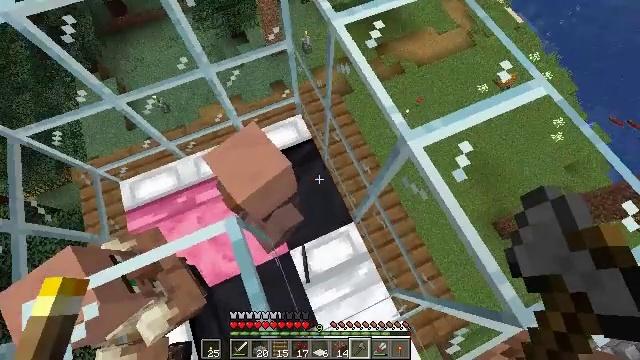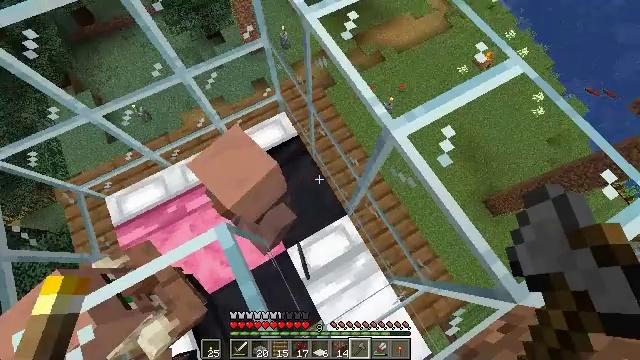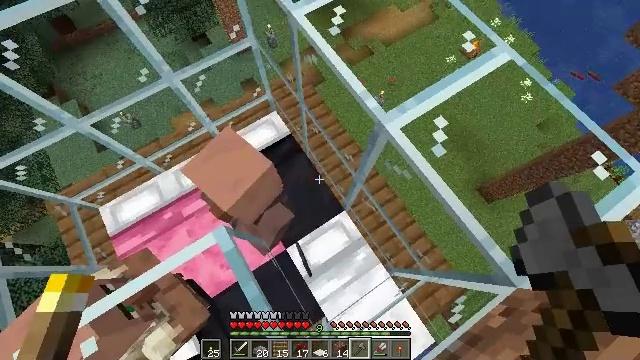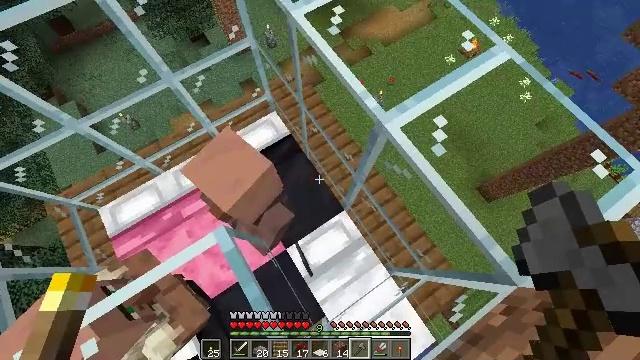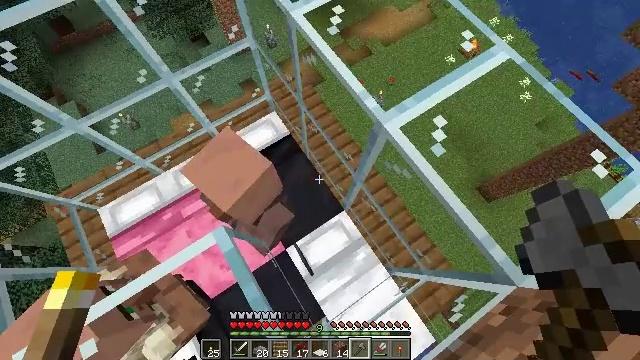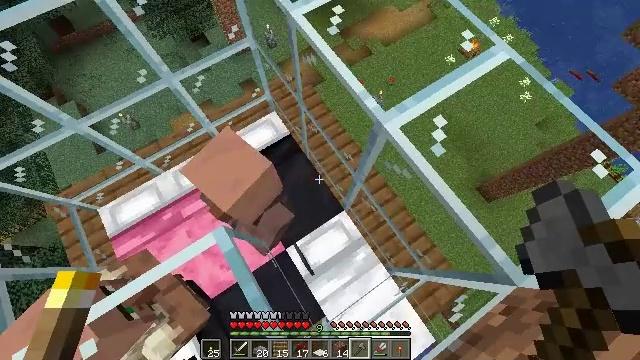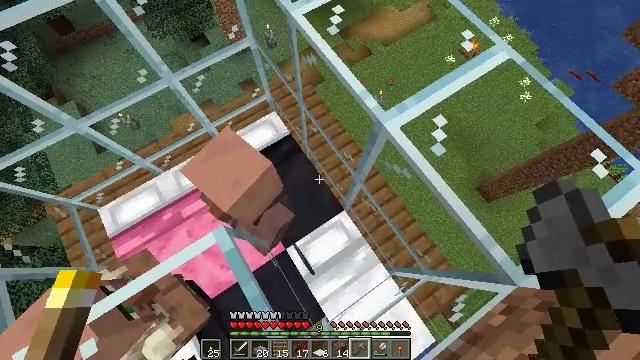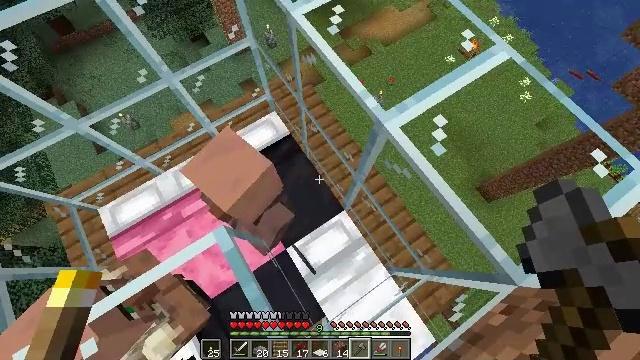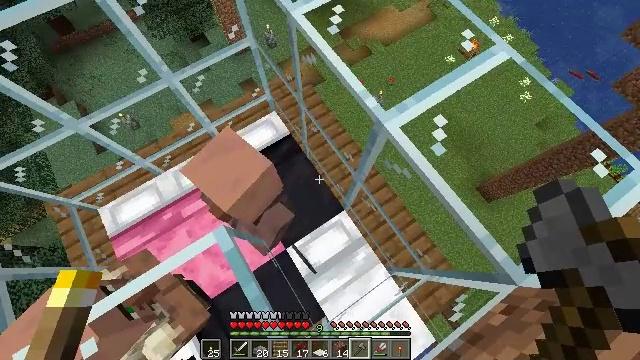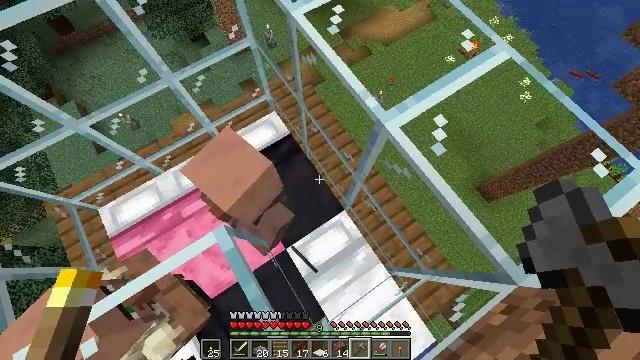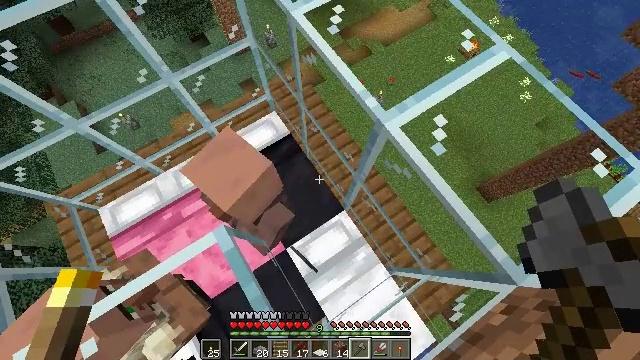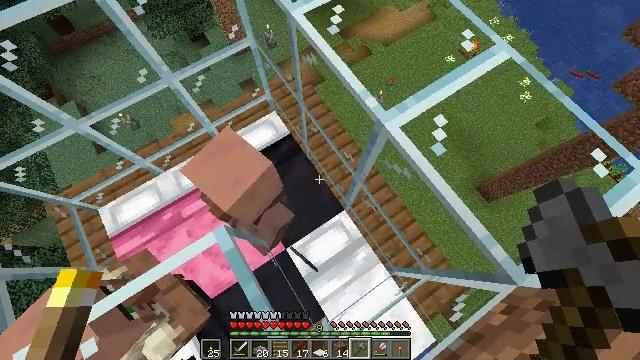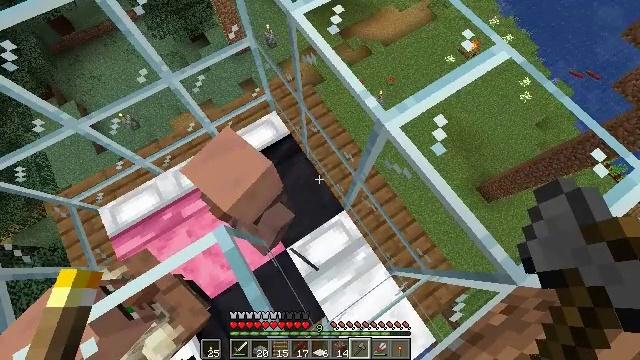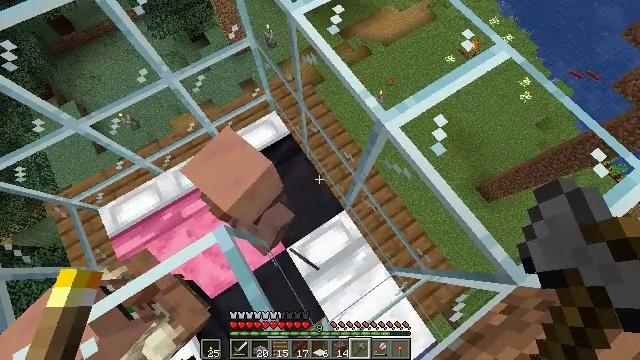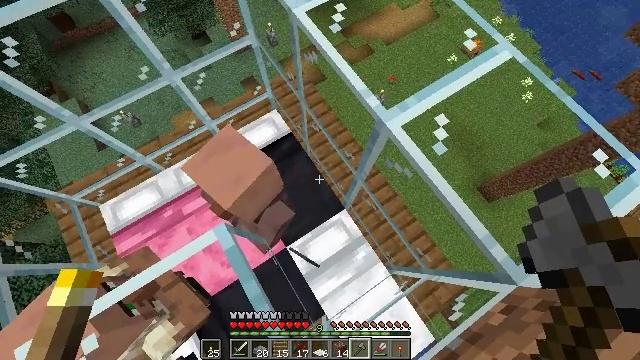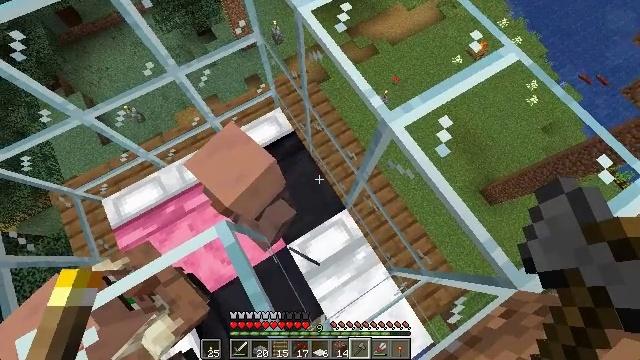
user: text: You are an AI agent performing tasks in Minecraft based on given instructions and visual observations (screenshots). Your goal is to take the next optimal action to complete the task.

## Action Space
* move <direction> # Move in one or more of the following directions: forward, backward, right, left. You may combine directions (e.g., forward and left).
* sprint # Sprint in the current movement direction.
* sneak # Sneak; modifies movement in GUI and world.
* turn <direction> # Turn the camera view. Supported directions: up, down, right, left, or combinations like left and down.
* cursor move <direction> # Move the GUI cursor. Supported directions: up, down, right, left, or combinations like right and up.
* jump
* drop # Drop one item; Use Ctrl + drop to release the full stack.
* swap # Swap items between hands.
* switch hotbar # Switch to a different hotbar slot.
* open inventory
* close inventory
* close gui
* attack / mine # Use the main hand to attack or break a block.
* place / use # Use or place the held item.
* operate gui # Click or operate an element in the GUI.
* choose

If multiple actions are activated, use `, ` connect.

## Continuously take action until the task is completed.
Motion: motion action
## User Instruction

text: Break the glass block.
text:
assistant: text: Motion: sneak, turn right and down
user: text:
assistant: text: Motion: sneak, turn right
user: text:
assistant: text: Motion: sneak
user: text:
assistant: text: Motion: sneak
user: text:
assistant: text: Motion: sneak
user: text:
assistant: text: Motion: sneak
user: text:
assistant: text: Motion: sneak
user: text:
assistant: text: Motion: sneak
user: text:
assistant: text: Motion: sneak
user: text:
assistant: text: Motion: sneak
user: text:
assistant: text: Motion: sneak
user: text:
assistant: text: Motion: sneak
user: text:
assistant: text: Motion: sneak
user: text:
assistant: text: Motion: sneak
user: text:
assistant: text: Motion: sneak, turn left
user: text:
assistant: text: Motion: sneak
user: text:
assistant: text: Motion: sneak
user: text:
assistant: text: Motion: sneak
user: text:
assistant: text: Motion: sneak
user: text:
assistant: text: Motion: sneak
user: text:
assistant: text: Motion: sneak, turn left
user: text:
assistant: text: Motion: sneak
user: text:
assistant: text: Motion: sneak
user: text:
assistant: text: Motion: sneak
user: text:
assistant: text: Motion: move right, sneak
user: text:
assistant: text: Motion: move forward and move right, sneak
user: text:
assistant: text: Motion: move forward and move right, sneak
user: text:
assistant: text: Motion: move forward and move right, turn left
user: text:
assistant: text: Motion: move forward and move right, turn left
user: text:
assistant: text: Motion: turn left